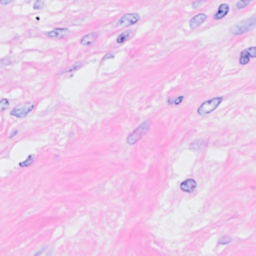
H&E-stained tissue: Breast